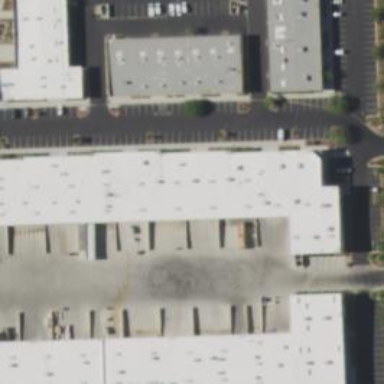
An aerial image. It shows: Warehouse building.